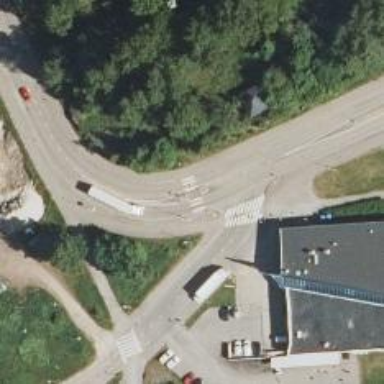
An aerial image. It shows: Marked crossing with pedestrian island.